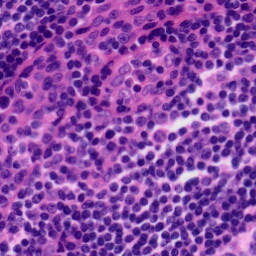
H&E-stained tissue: Tonsil